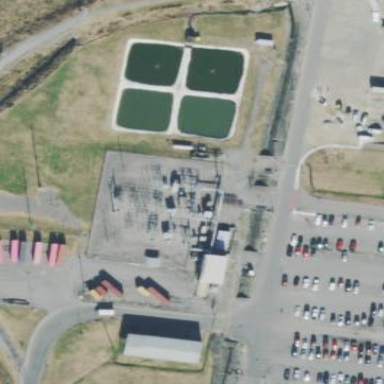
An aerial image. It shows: Outdoor distribution power substation.